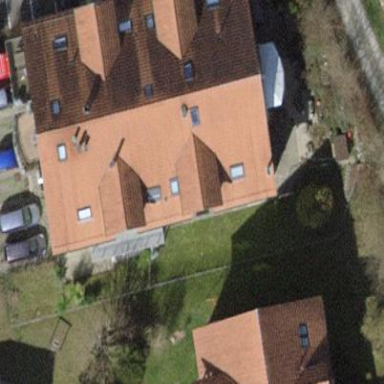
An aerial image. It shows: Gabled roof on building that houses apartments.